Field crop: maize
Growth stage: 2
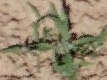
Species: atriplex